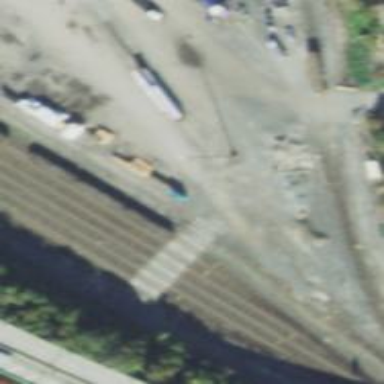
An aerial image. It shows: Level crossing along the railway.